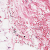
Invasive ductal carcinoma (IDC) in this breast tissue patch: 0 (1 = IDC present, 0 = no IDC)